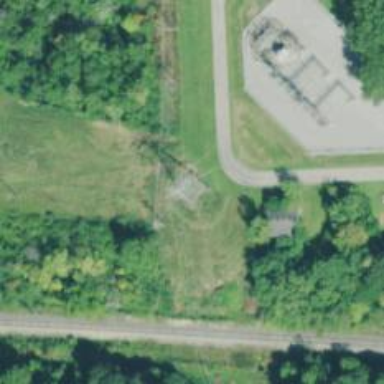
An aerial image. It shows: Lattice structure tower used for power transmission.